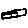
Label: circle